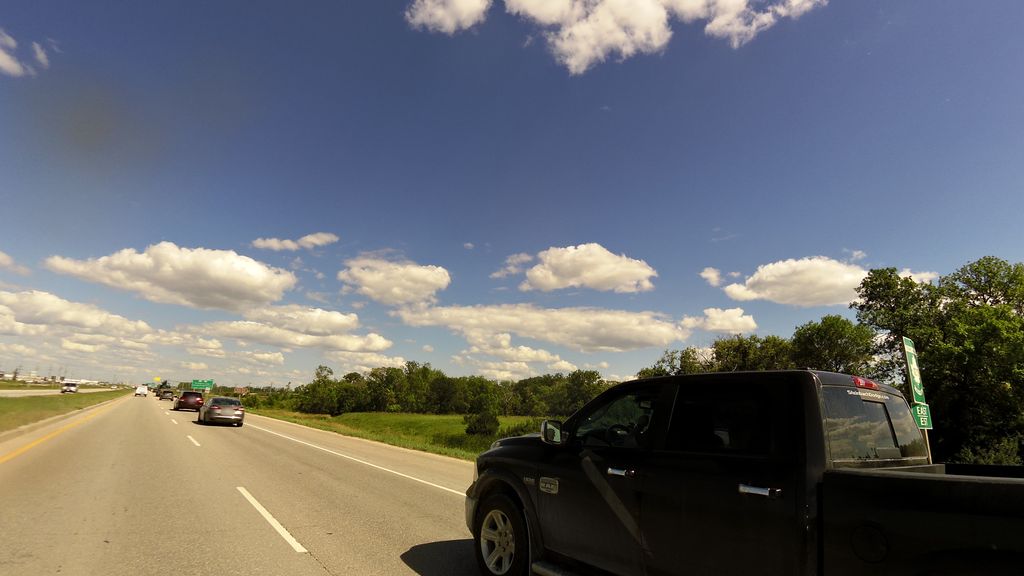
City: winnipeg